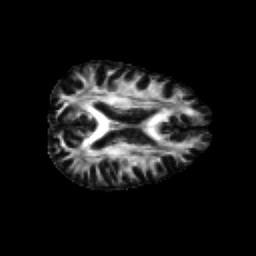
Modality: FA
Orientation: axial
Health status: healthy
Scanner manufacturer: philips
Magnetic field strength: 3 T
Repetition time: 6.964 s
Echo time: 0.092 s